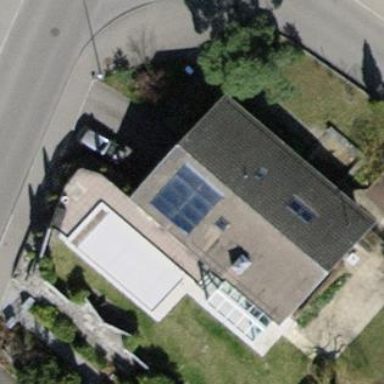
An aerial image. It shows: Detached building with pitched roof.